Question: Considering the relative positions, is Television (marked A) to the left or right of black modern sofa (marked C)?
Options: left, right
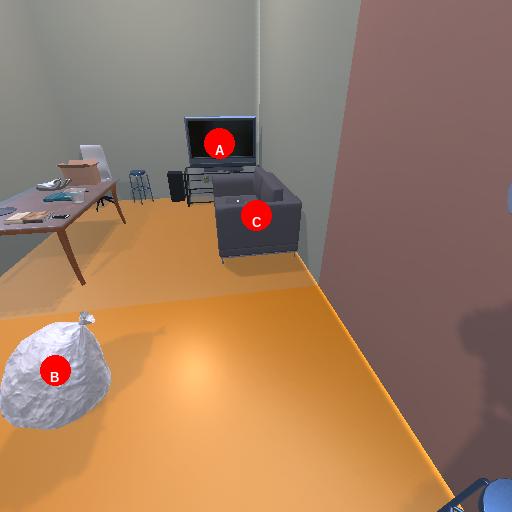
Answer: left